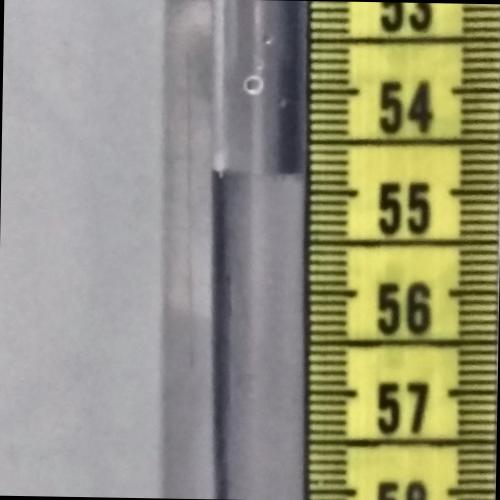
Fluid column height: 54.8 cm